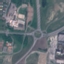
Land use / land cover: Highway